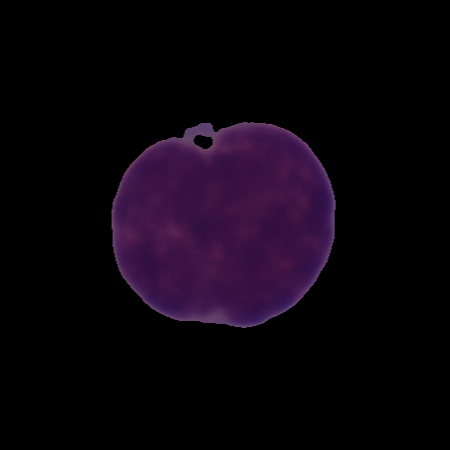
Label: cancer